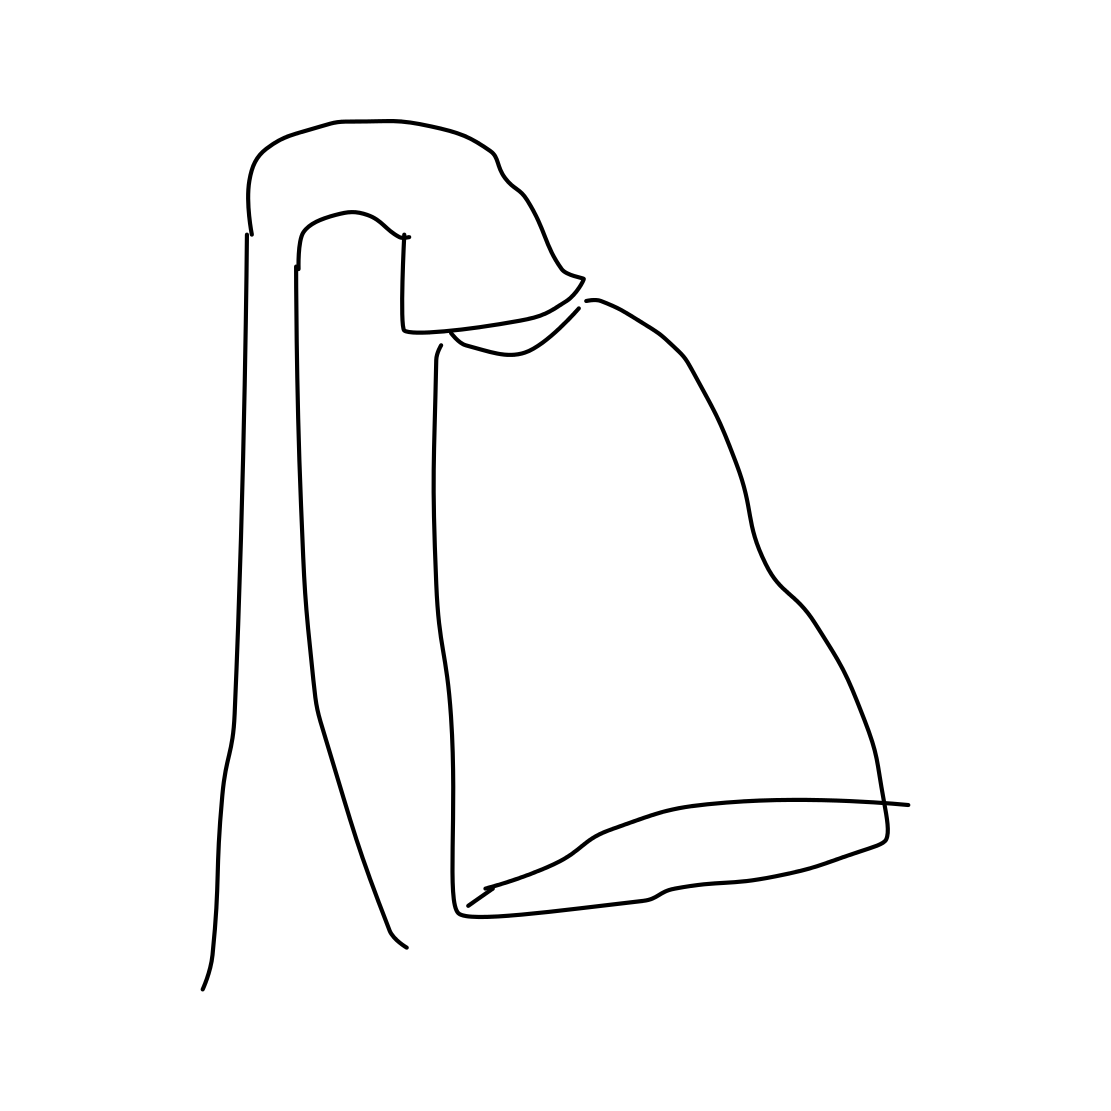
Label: streetlight